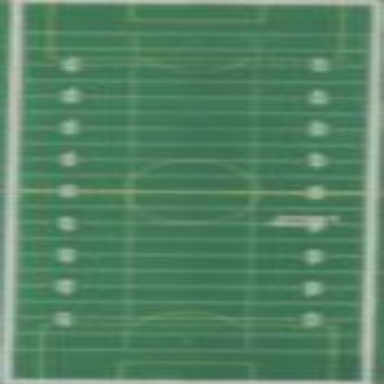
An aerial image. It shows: American football pitch with artificial turf surface for leisure land.